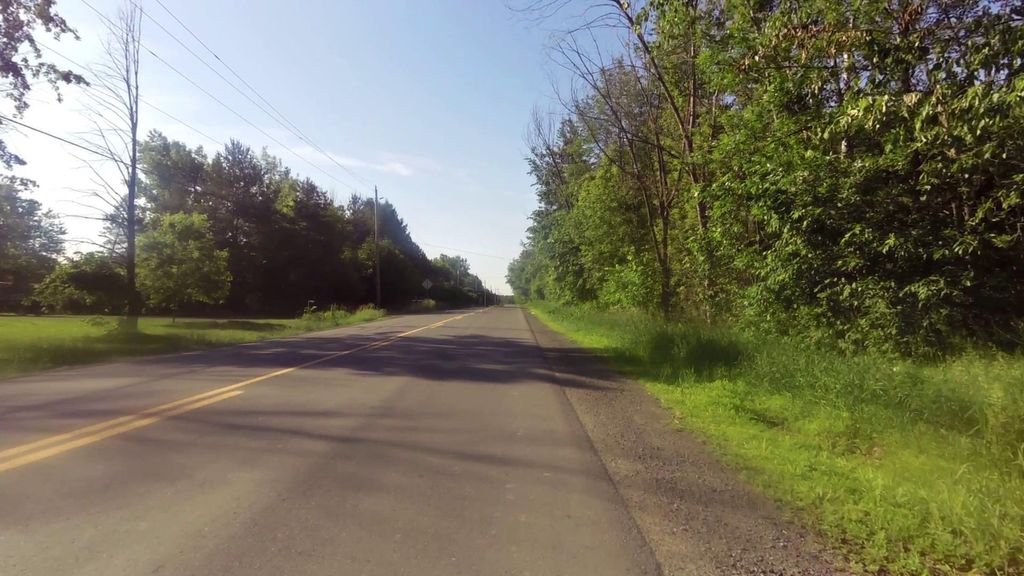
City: ottawa-gatineau